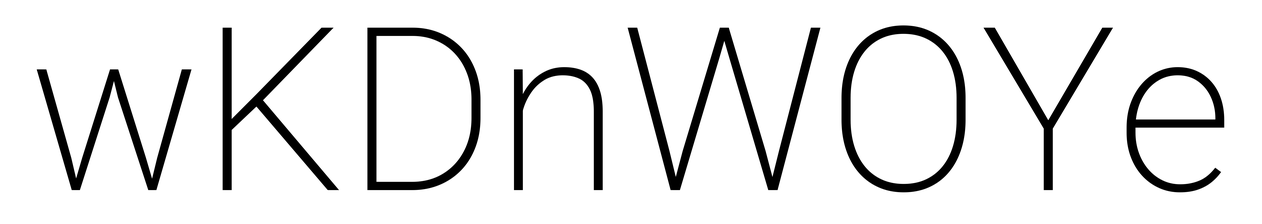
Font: Roboto_ExtraLight